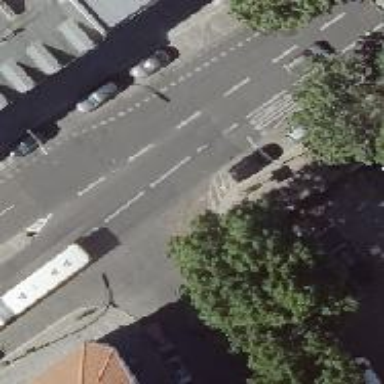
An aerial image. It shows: Unmarked crossing on the road.